Question: I have created a Static Library for one of my project and now I am adding this library to my another project. Everything seems to work well but when I build I get the following error
> [Error] -E or - x required when input is from standard input
I am attaching a snapshot of error log also.

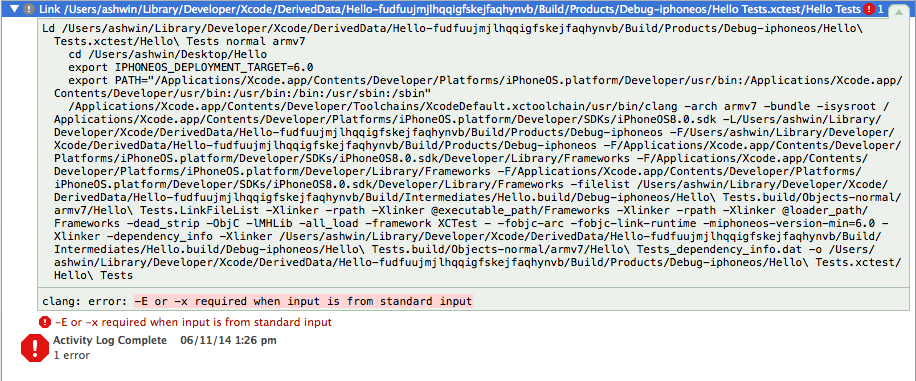
Answer: You've got a solitary '-' in your 'clang' command line, which signifies that the source file is to be read via stdin. This probably crept in via a project setting - go through your settings and check for a stray '-'.